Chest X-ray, PA view. Patient: 55 years old, sex F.
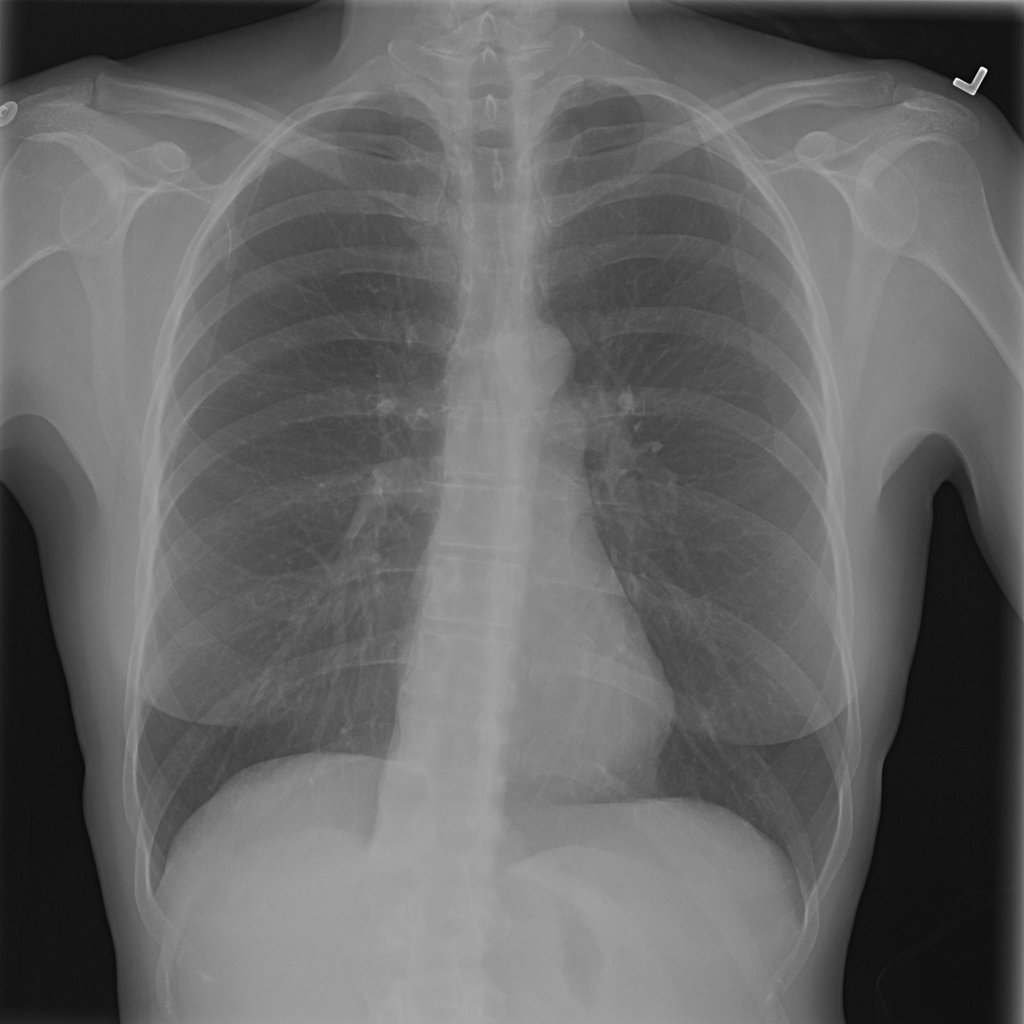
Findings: No Finding